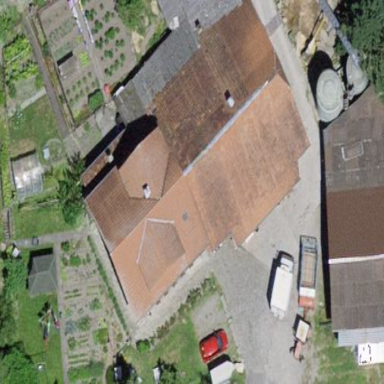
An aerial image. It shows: Farm building.